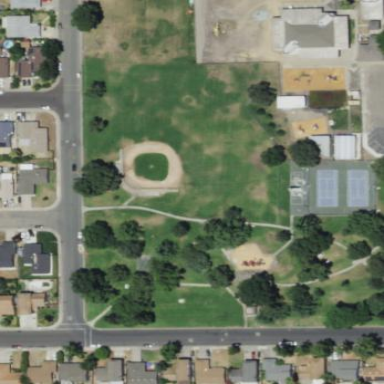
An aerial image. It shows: Park.